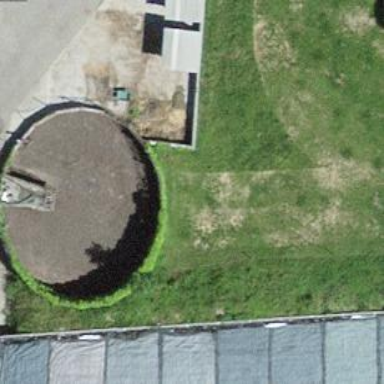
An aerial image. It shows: Storage tank building.